Question: I have a problem with jQuery. I want to make a dynamic Terms and Conditions Form
with More Lines and More Lines in content condition
Look at this image :
I can add more condition lines and add more condition content lines in one condition only
can you help me ?
Here is the source code : <URL>
'''
$(".addNewLine").on('click', function(){
//e.preventDefault();
var abc = $('.addNewLine:first')[0];
var LineCond_Number = abc.getAttribute('id');
// var xyz = abc.getAttribute("data-lat");
//
if(ii_id < max_LiensConditions)
{
ii_id++;
$(".conditions_"+LineCond_Number+"_"+ii_id).append('<input style="width: 95%;margin-right: 3px;margin-top: 4px;background-color: #FFF;border-right: 1px solid #DDD;" name="display_price[content_condition]['+LineCond_Number+']['+ii_id+']" class="" type="text" /><div class="conditions_'+LineCond_Number+'_'+(ii_id+1)+'"></div>'); //add input box
}
return false;
});
'''
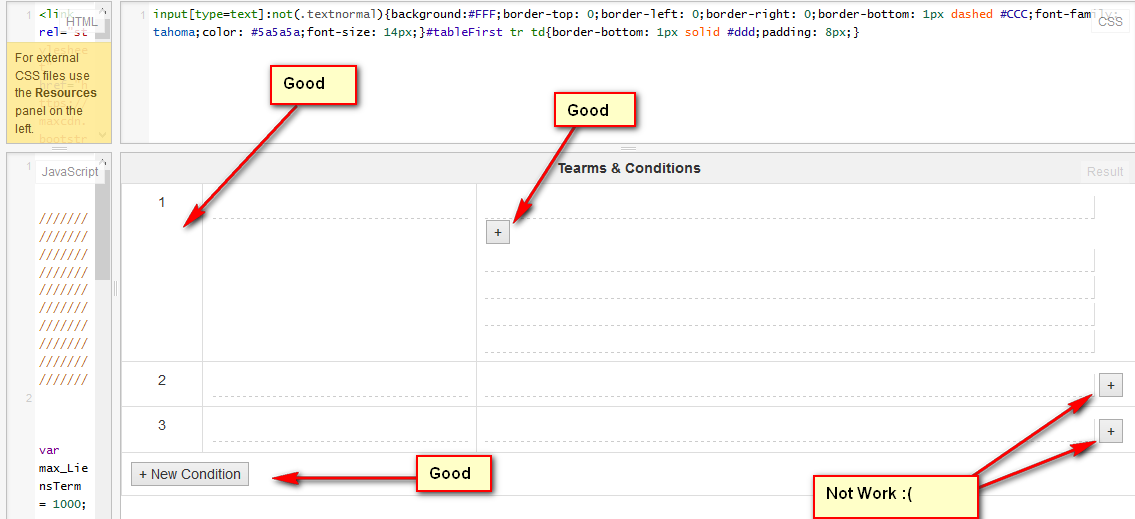
Answer: As the elements are dynamic, you need to use delegated event handlers, attached to a non-changing ancestor element. 'document' is the default if nothing else is closer/convenient:
'''
$(document).on("click", ".addNewLine", function(){
'''
is you are then accessing the same element via a selector, rather than 'this'
'''
var abc = $('.addNewLine:first')[0]; <<< WRONG!!!
'''
Do this instead:
'''
var $abc = $(this);
'''
You then get an id from the element:
'''
var LineCond_Number = abc.getAttribute('id');
'''
which could become the jQuery equivalent:
'''
var LineCond_Number = $abc.attr('id');
'''
:)